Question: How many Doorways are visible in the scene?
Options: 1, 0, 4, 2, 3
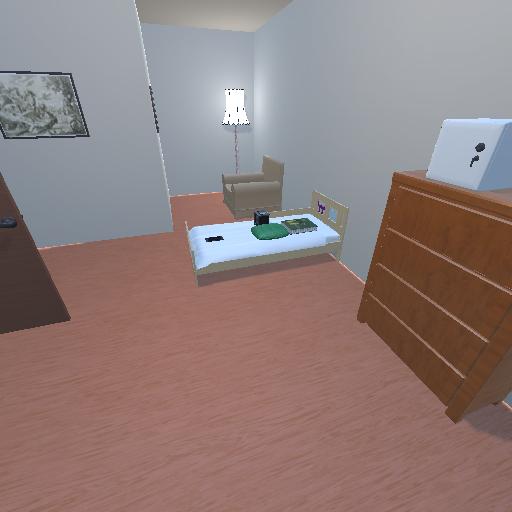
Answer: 1